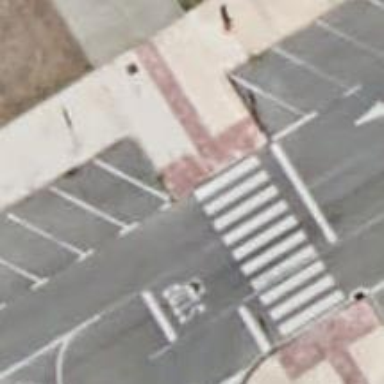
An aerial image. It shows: Uncontrolled crossing on the road.